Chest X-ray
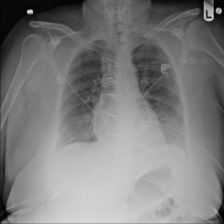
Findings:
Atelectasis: negative
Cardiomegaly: negative
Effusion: negative
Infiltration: negative
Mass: negative
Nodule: negative
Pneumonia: negative
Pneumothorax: negative
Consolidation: negative
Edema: negative
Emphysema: negative
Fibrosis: negative
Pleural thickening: negative
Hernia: negative